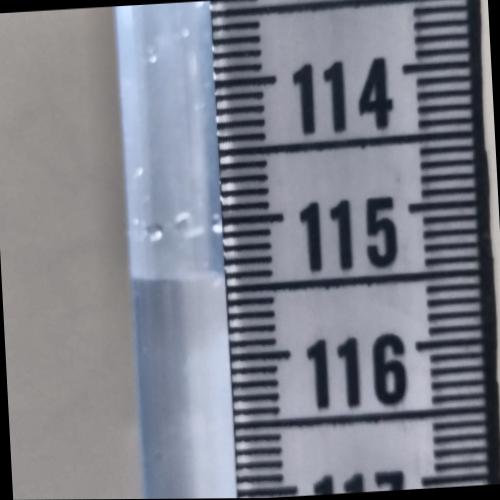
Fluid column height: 115.4 cm